Question: I am trying to modify the placeholder text of a text field in Swift. However there is an error about "fatal error: unexpectedly found nil while unwrapping an Optional value." I am not sure why this would be nil.

Thanks!
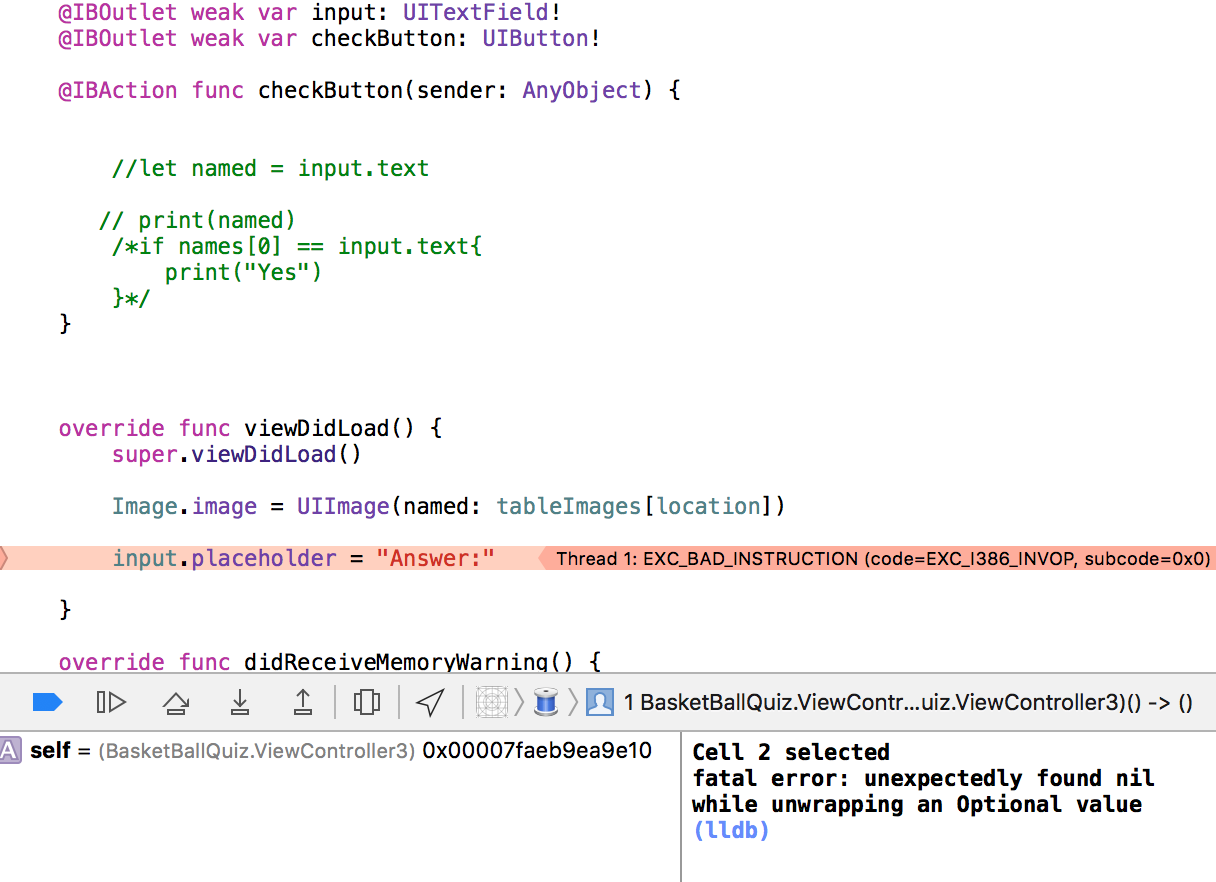
Answer: 'input' is 'UITextField!'. It's probably 'nil', which probably means you forgot to connect it in Interface Builder.